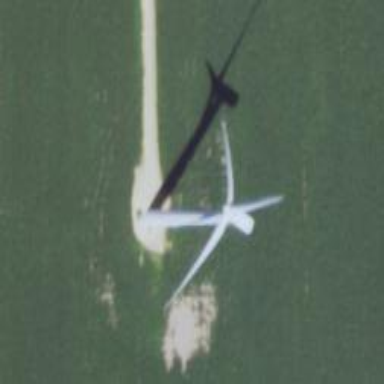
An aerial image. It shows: Wind generator powered by horizontal axis wind turbine.